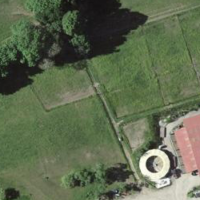
EUNIS habitat code: 52
Species observed at this site:
Vinca major
Melittis melissophyllum